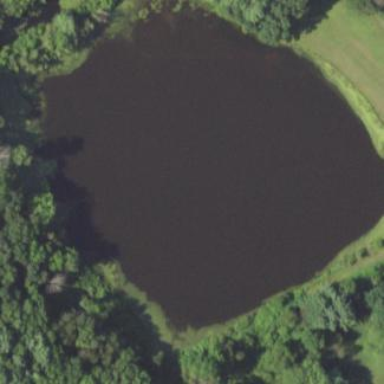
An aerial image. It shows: Reservoir area.